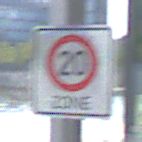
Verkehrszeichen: BeginnZone20
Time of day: MorningAfternoon
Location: Outdoor (Urban)
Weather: PartlyCloudy
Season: NotSpecified
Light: Natural